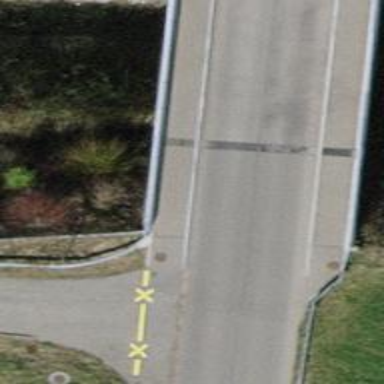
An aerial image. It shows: Tertiary road with asphalt surface on bridge. There is sidewalk on the left side.